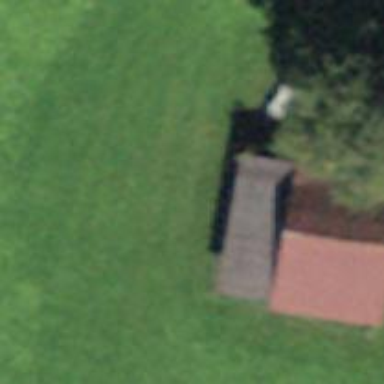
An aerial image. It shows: Rural barn.